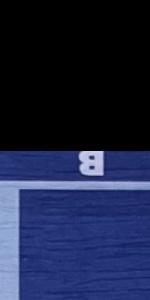
Label: Empty